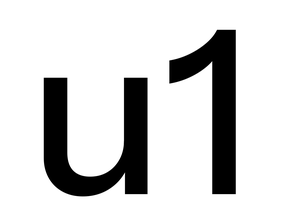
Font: InstrumentSans_Medium